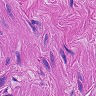
Metastatic tissue present: no